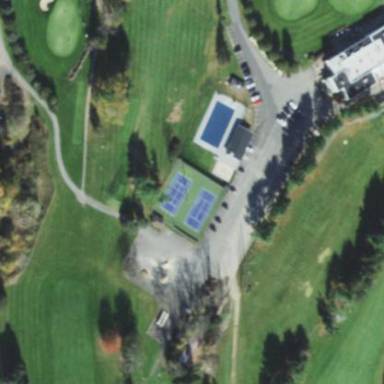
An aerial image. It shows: Golf driving range with grass surface.